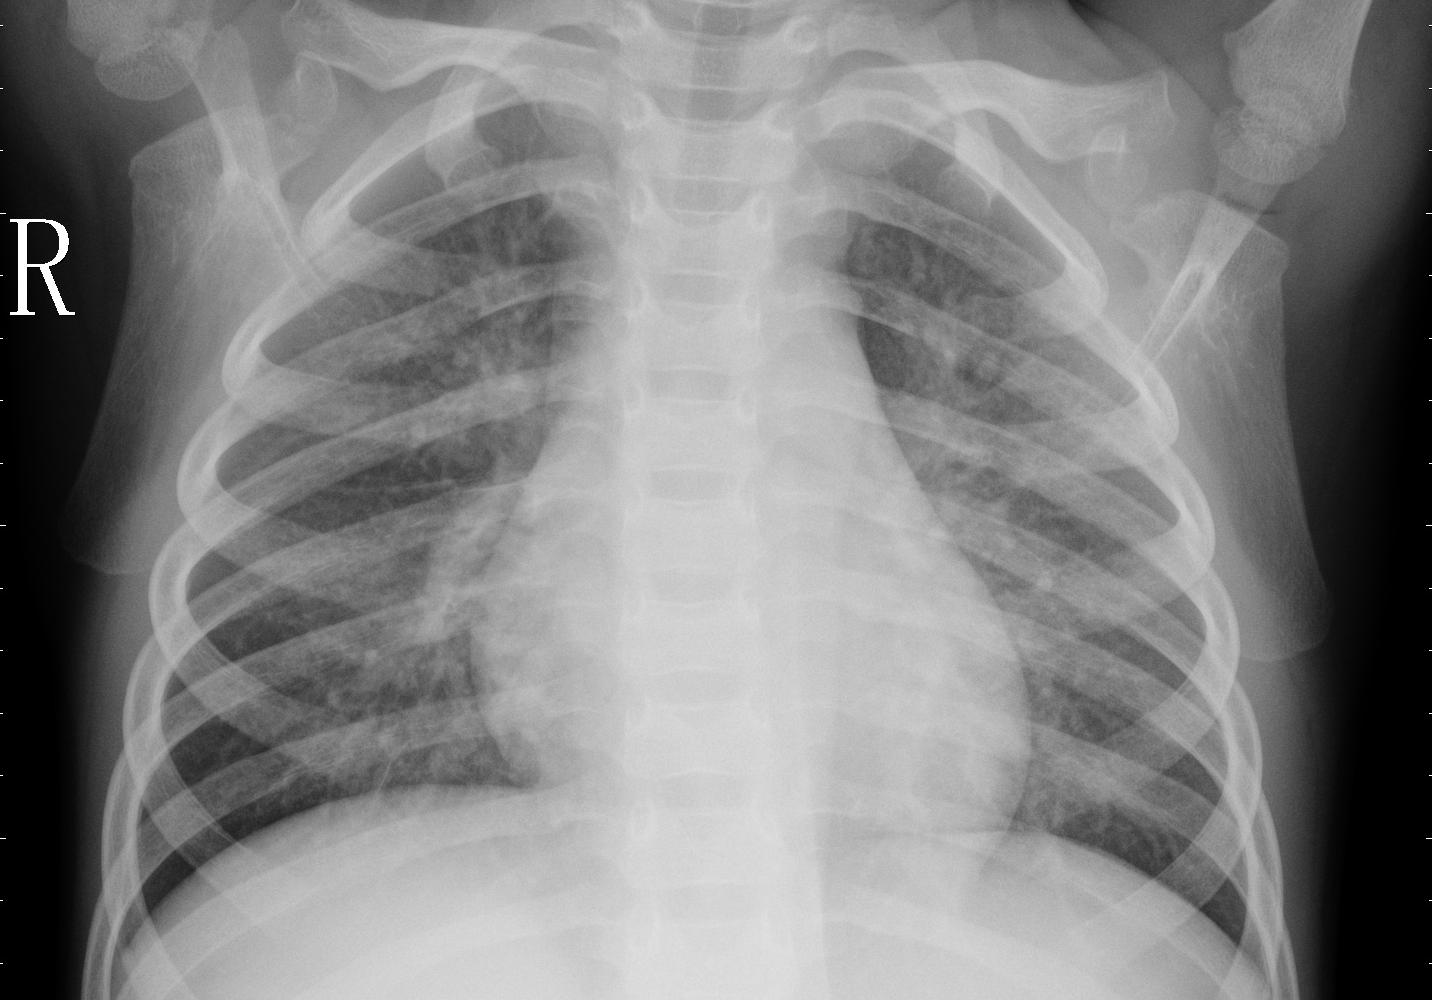
Diagnosis: PNEUMONIA